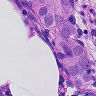
Metastatic tissue present: yes